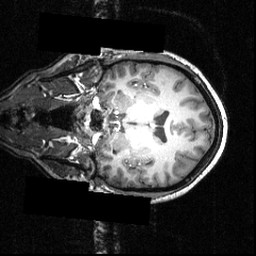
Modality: T1w
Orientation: coronal
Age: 22
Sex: female
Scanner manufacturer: siemens
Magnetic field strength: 3.951 T
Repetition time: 1.5 s
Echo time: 0.00335 s